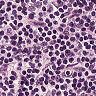
Metastatic tissue present: no